Field crop: maize
Growth stage: 2
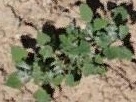
Species: chenopodium